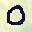
Label: 0